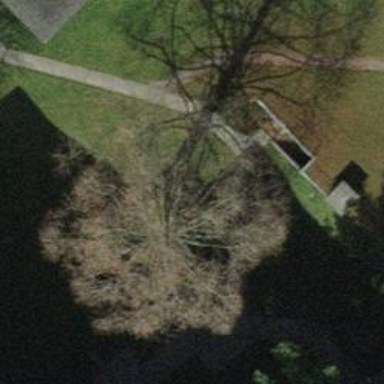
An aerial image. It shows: Urban tree with needle-leaved semi-deciduous leaves.